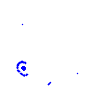
Particle: pion